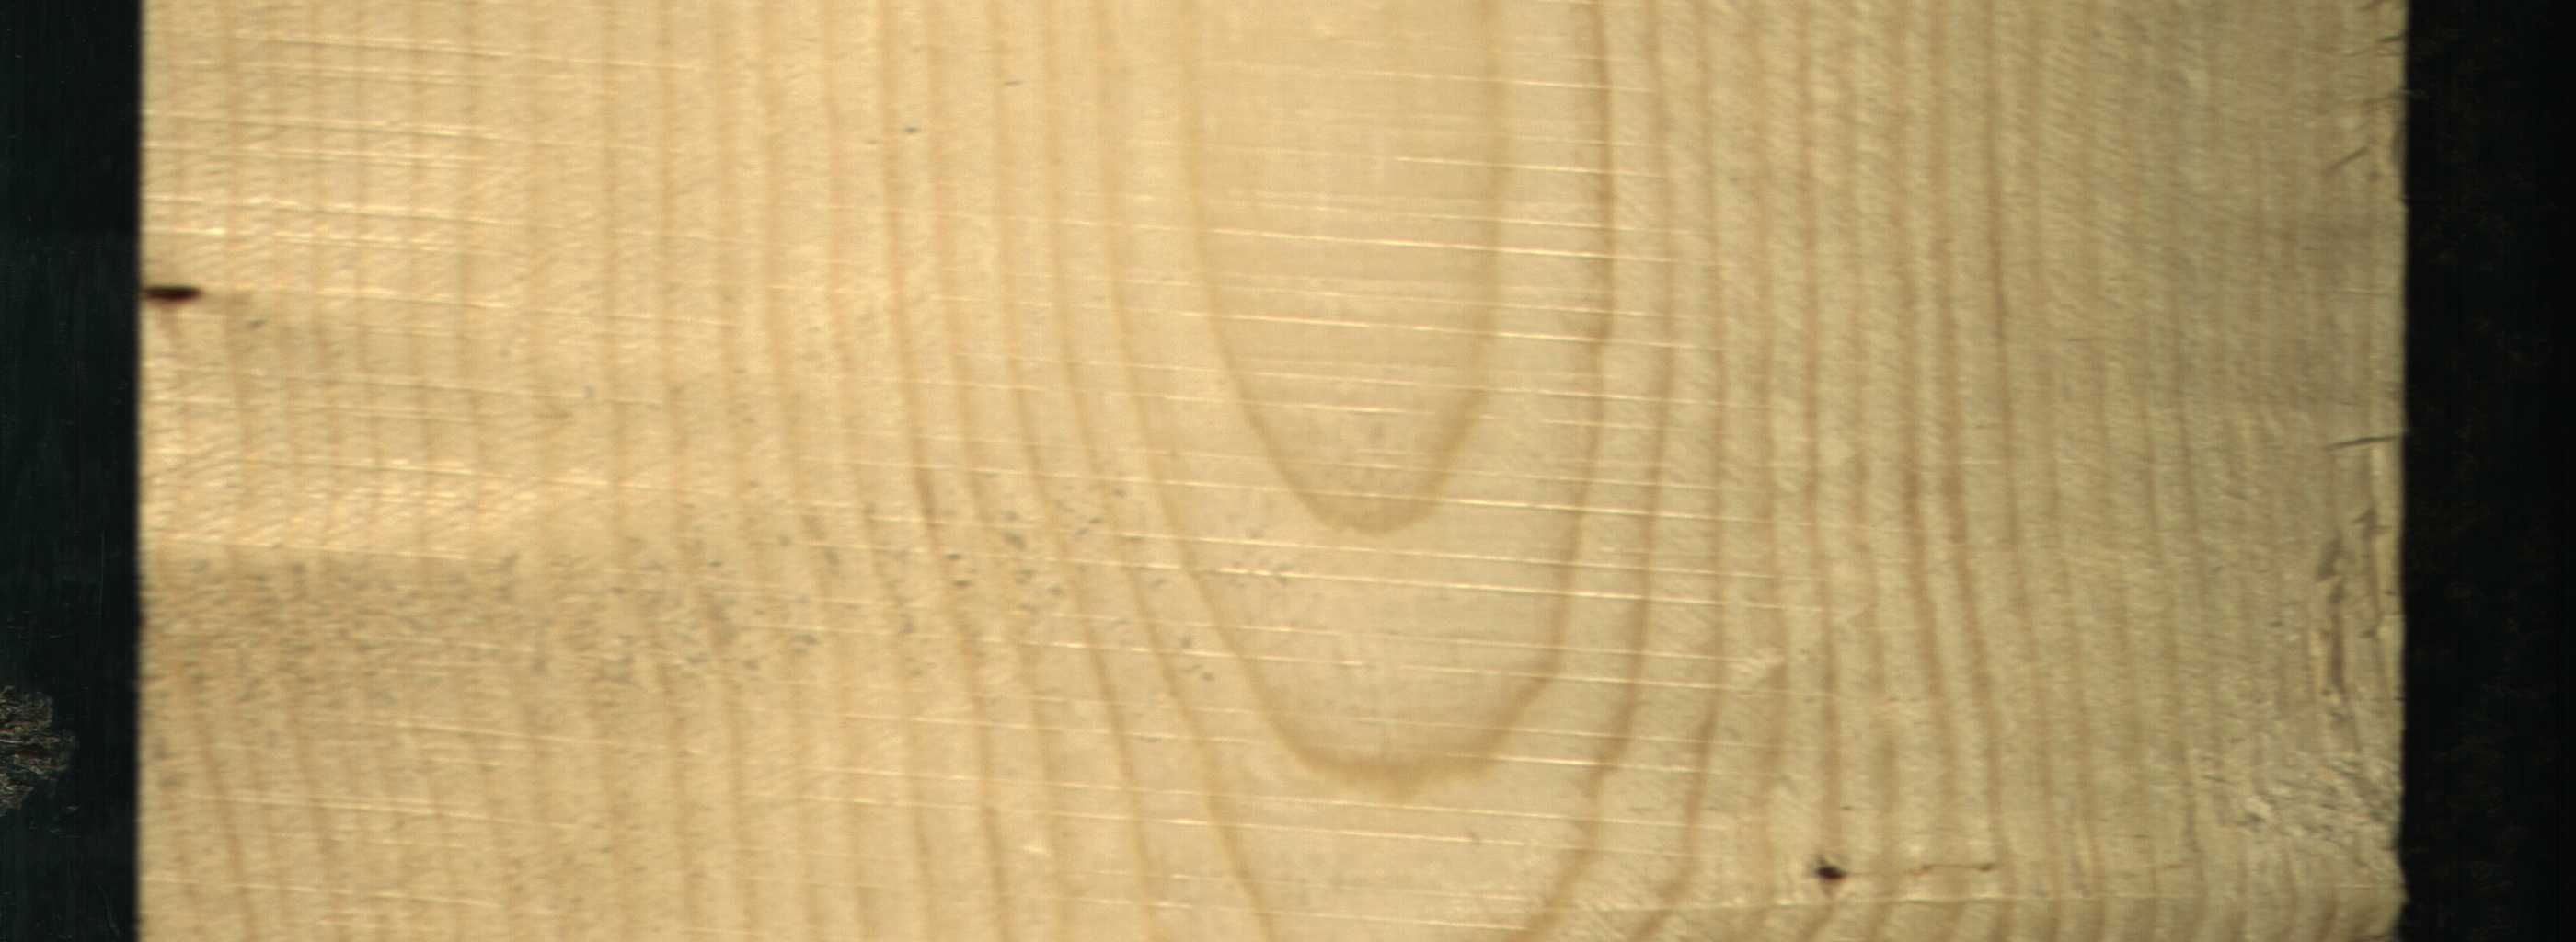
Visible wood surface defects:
Dead_Knot
Dead_Knot